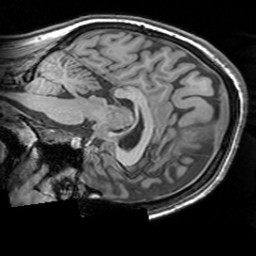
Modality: T1w
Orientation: sagittal
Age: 29
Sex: female
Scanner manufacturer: siemens
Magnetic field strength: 3 T
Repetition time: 1.63 s
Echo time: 0.00311 s